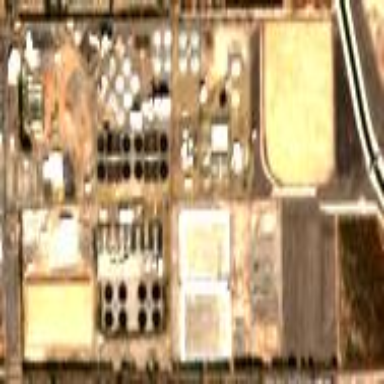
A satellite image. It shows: View of wastewater plant.